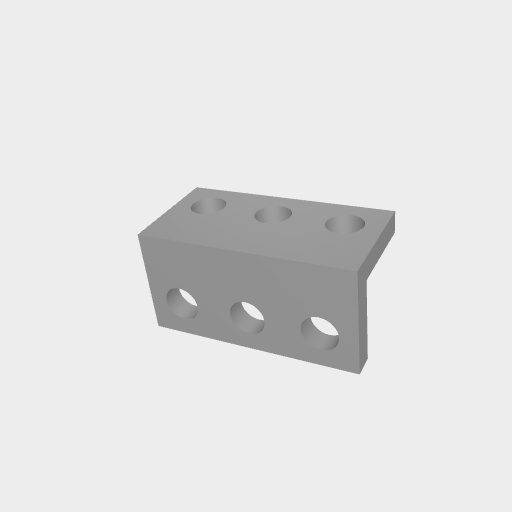
Part: LBeam3H